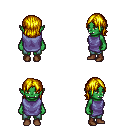
a pixel art fantasy rpg character, female body template, orc, green skin, chain tabard jacket, teal pants, blonde long bangs hairstyle, brown shoes, four views (front, back, left, right), 2x2 character sprite sheet, small pixel art, hard edges, no anti-aliasing